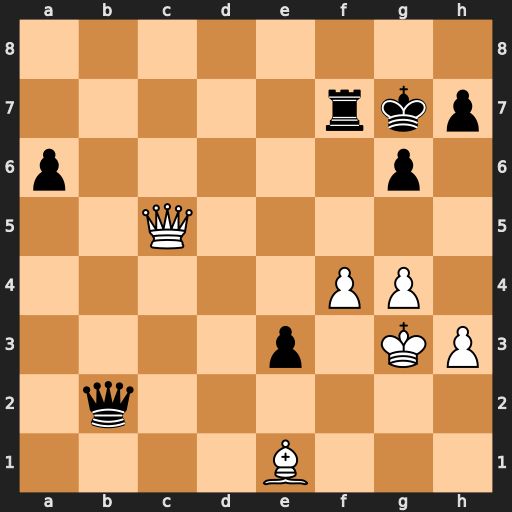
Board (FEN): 8/5rkp/p5p1/2Q5/5PP1/4p1KP/1q6/4B3
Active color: w
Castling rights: -
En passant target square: -
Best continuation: Bc3+ Qxc3 Qxc3+